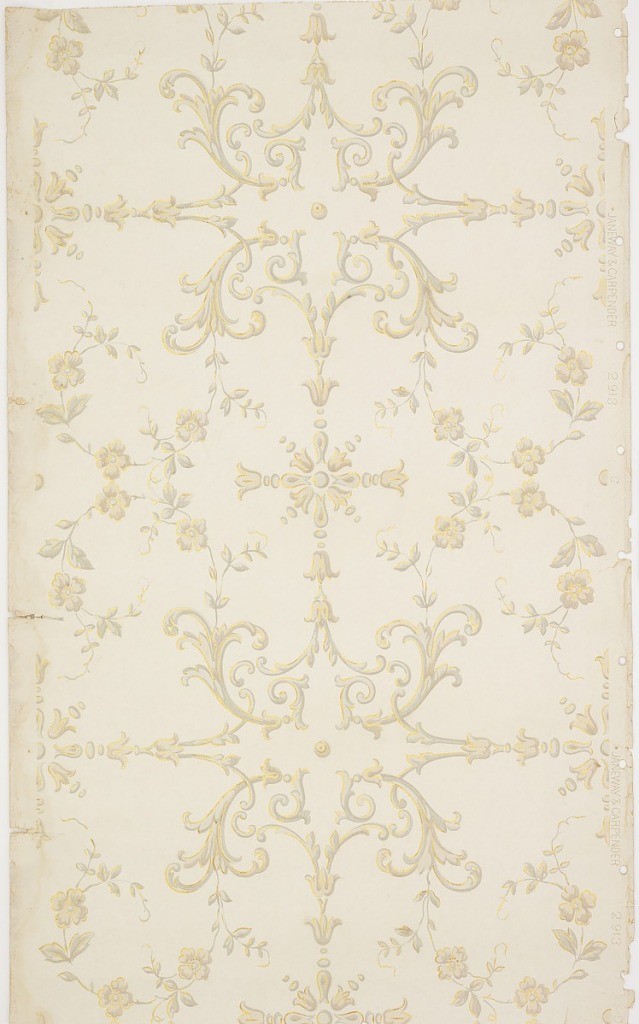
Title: Ceiling paper
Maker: Janeway & Carpender, New Brunswick, New Jersey, est. ca. 1872
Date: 1905–1915
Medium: Machine-printed paper
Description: Scrolls of vine and flowers.  Grey, tan color with gold highlights on a white background.  Holes punched in selvage. Pattern number: "2913".